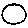
Label: circle